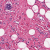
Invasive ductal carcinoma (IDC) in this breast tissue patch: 0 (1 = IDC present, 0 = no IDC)